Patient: sex F, age 73
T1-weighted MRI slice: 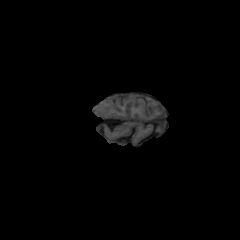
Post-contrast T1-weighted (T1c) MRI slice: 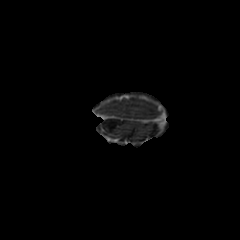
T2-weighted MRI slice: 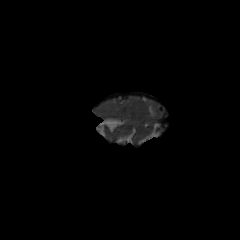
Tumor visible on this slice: yes
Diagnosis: Glioblastoma, IDH-wildtype
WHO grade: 4